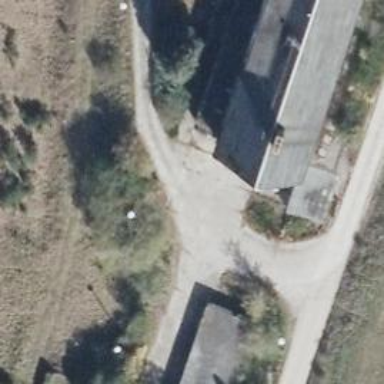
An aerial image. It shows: Concrete driveway.